Question: The language of the time formatter could not be changed as shown in the following two screen shot. Both language are set to English. One time zone is Beijing-China, the other one is Louisville-U.S.A..

In my app, the 'NSDateFormatter' is created as following codes:
'''
NSString *formatString = [NSDateFormatter dateFormatFromTemplate:@"dMMM HH:mm"
options:0 locale:[NSLocale currentLocale]];
NSDateFormatter *dateFormatter = [[NSDateFormatter alloc] init];
[dateFormatter setDateFormat:formatString];
NSString *timestamp = [dateFormatter stringFromDate:date];
'''
The time stamp is always in Chinese such as :11Yue 26Ri 11:20. What I desired is the language and dateformatter is consistent with language setting. Any help will be appreciated:)
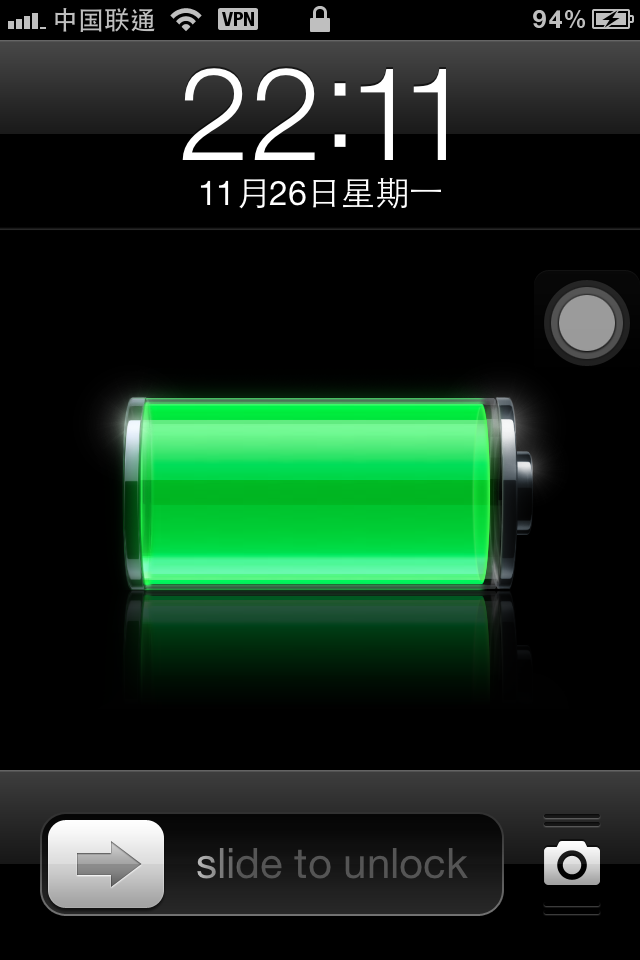
Answer: I finally find the setting in iPhone: General->International->Region Format. The language and formatter can be set there.